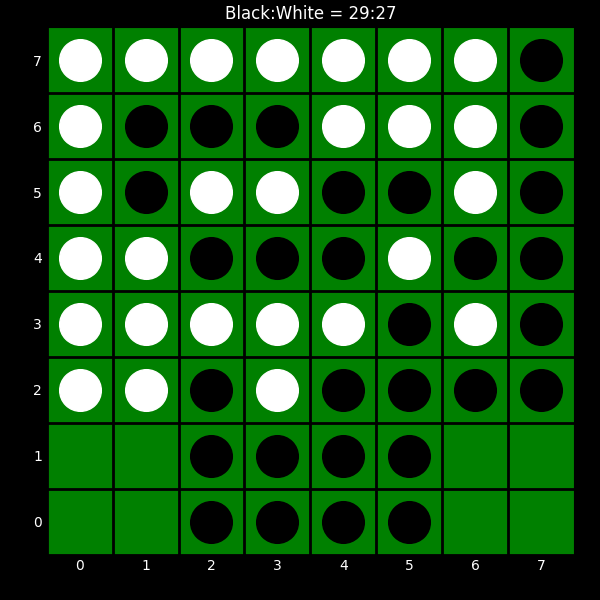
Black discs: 29
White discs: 27